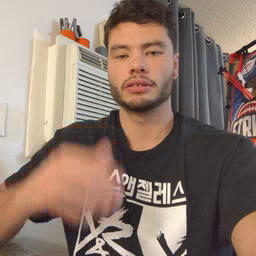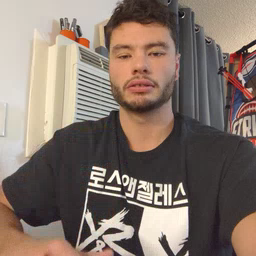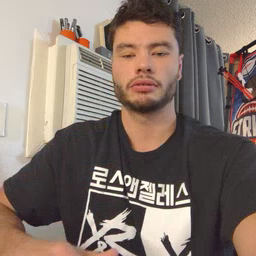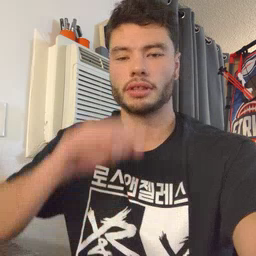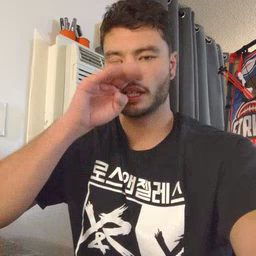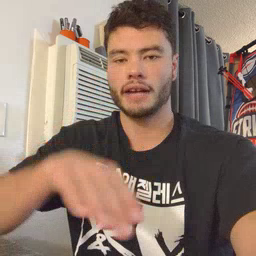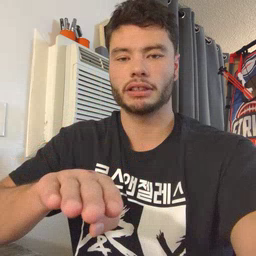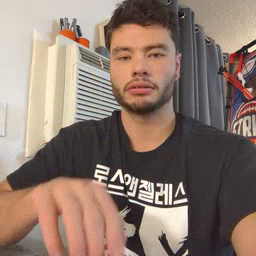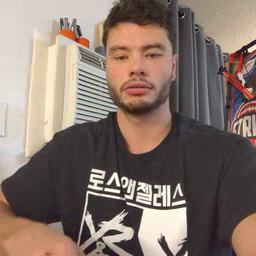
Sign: elephant